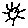
Label: sun